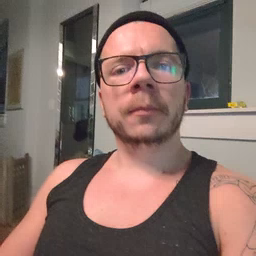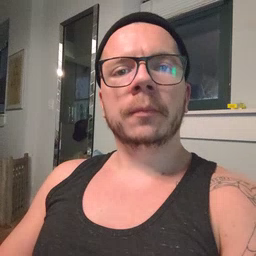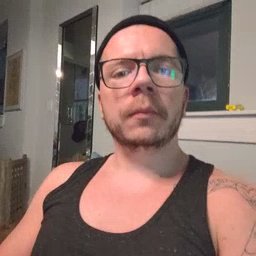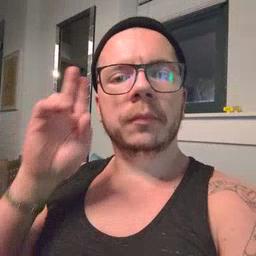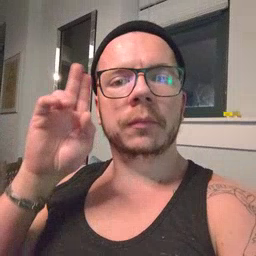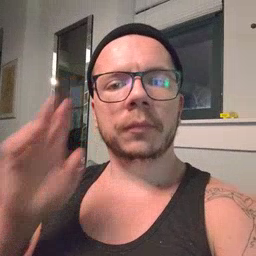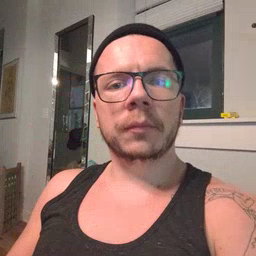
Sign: uncle